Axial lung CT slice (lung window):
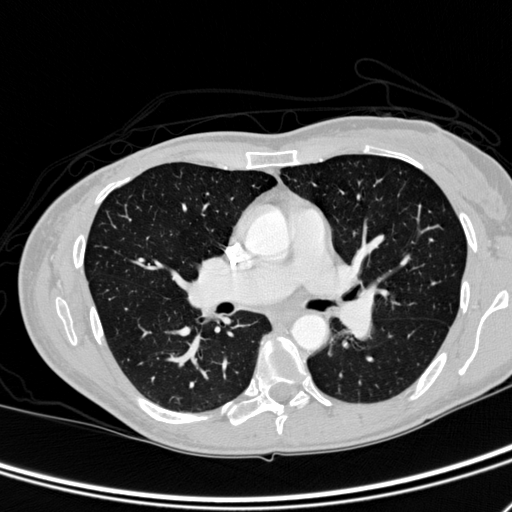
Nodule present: no